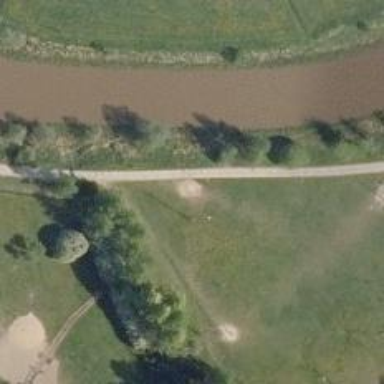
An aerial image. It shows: Disc golf tee.